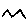
Label: zigzag